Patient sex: M
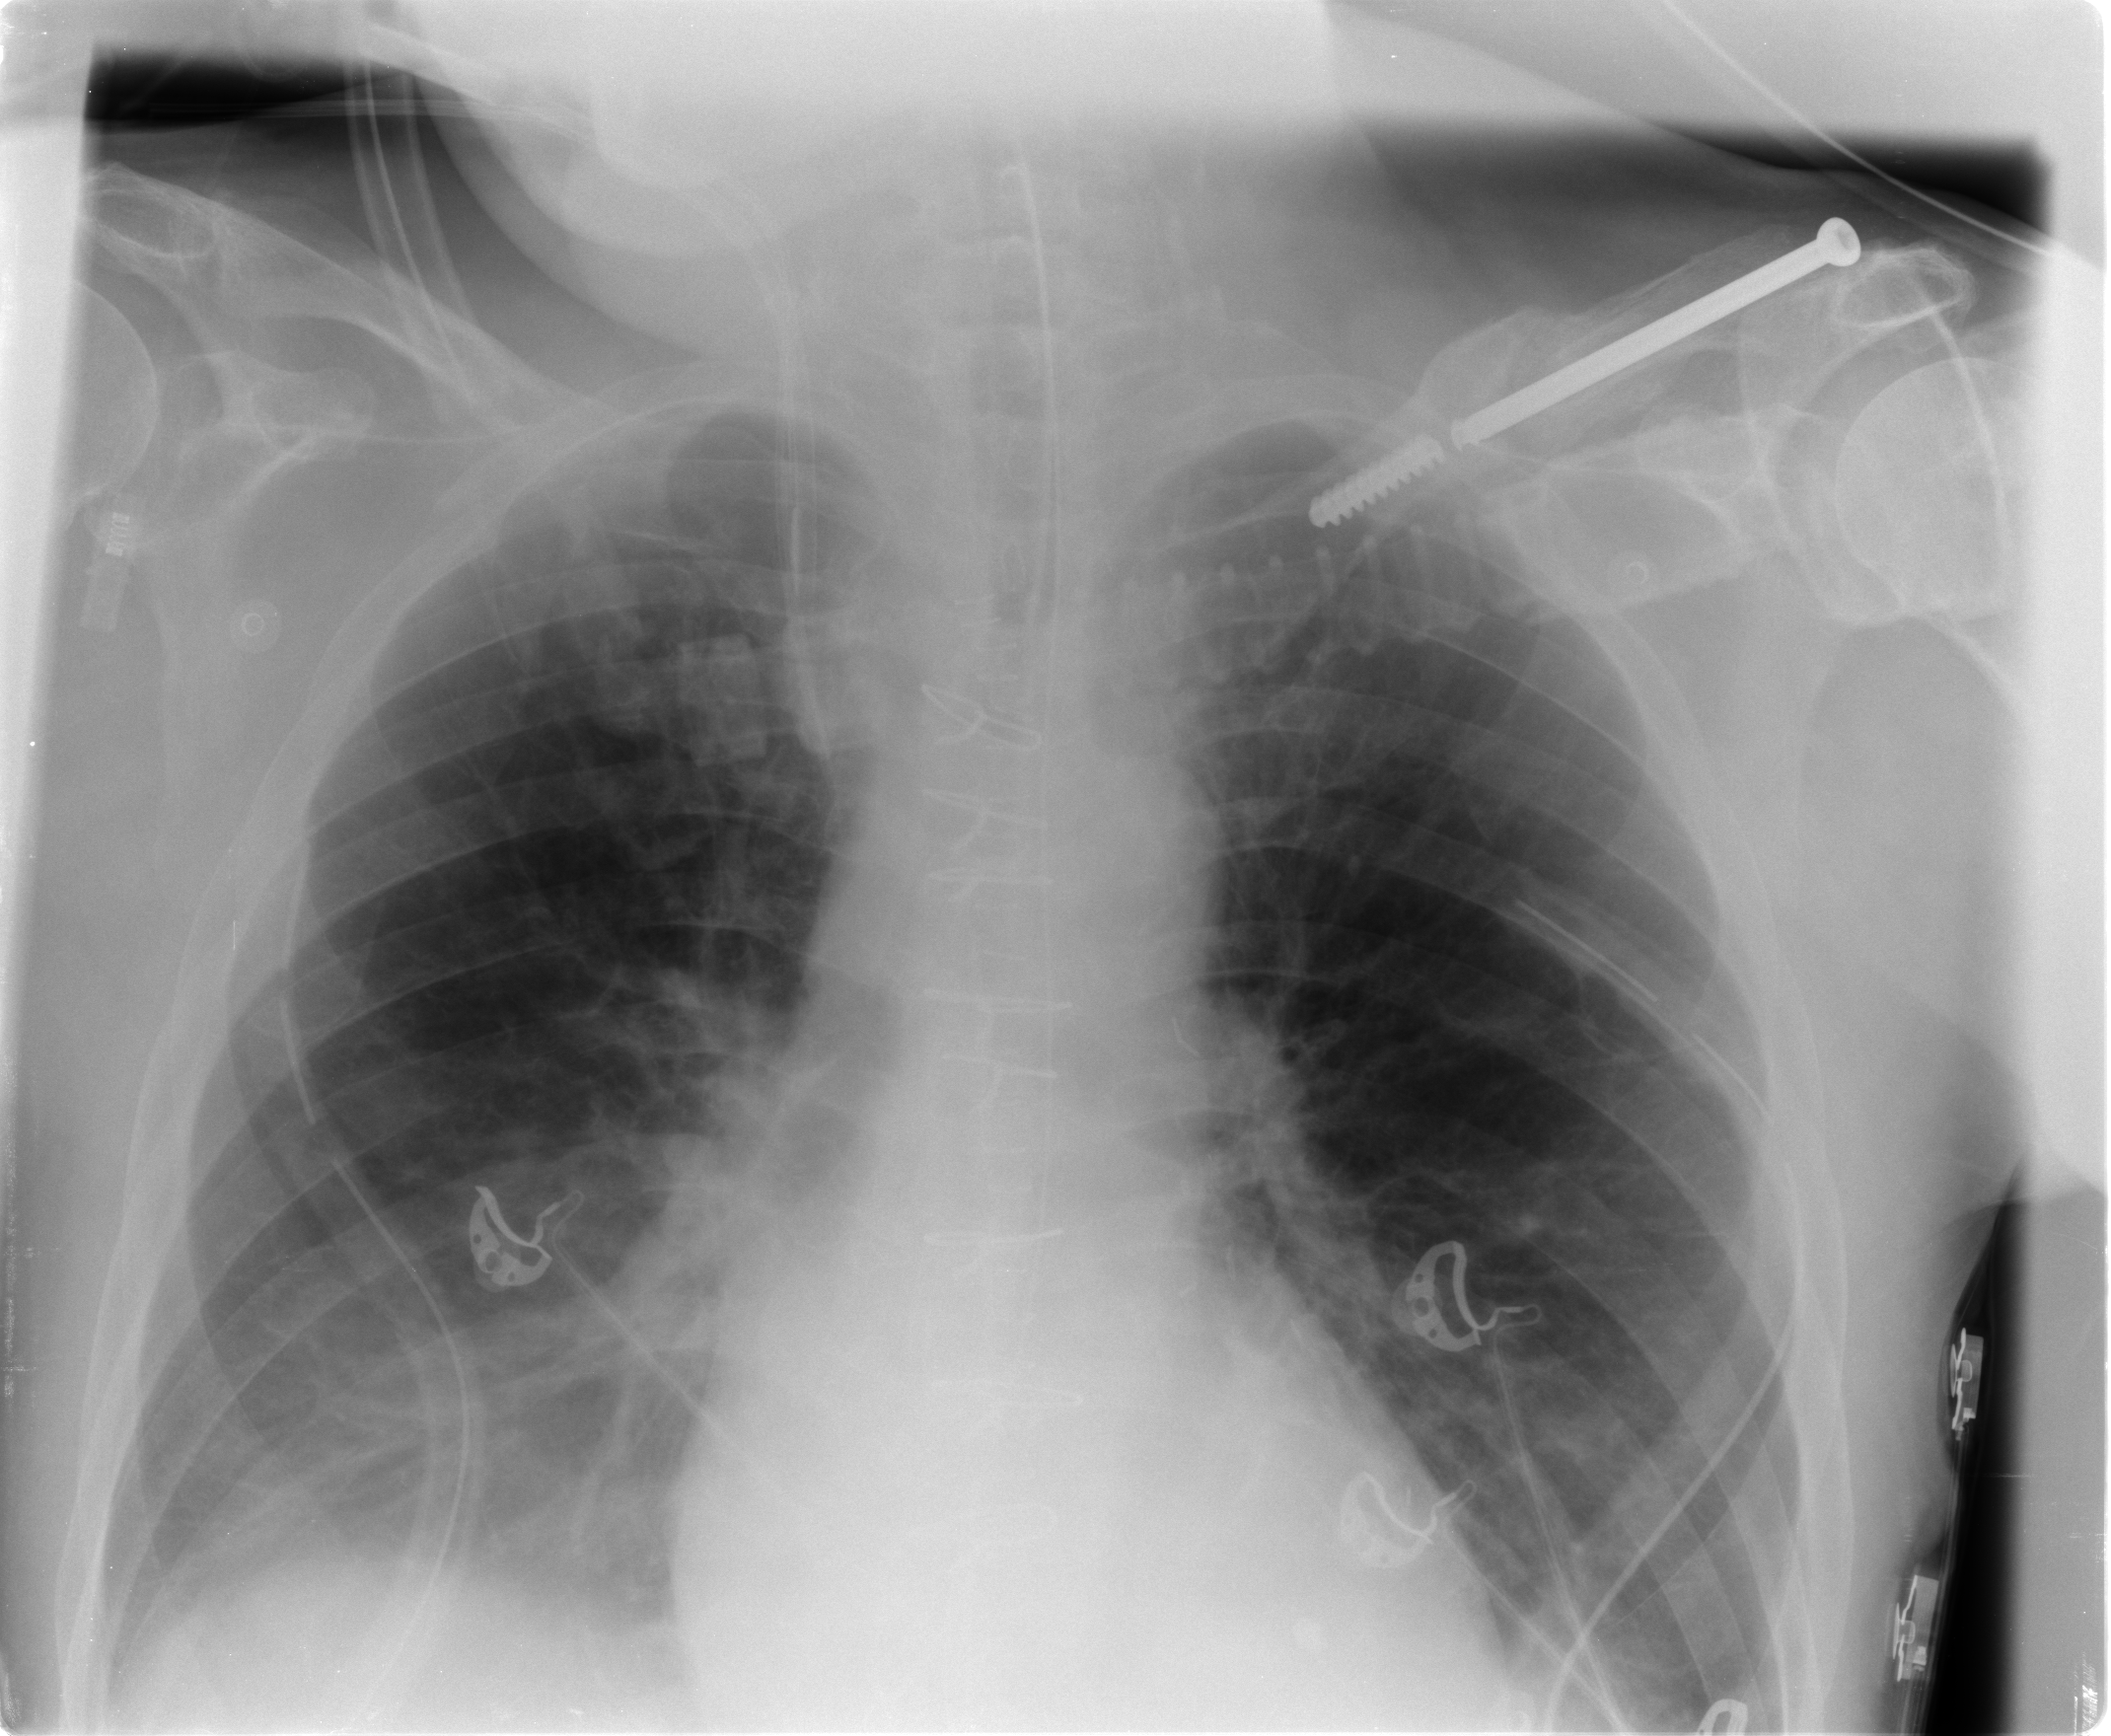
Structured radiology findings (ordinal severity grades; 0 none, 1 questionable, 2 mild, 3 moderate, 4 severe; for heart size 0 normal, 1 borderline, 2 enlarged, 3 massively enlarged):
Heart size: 0
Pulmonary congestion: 1
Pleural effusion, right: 0
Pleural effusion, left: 0
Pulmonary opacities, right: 0
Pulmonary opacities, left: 1
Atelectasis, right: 2
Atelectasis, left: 0